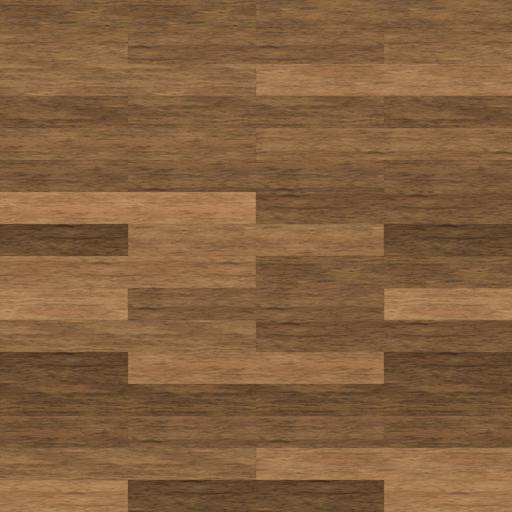
Tags: clean floor flooring light parquet smooth wood wooden